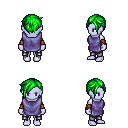
a pixel art fantasy rpg character, female body template, dark elf, purple skin, chain tabard jacket, metal pants, green pixie cut hairstyle, cloth bracers, four views (front, back, left, right), 2x2 character sprite sheet, small pixel art, hard edges, no anti-aliasing